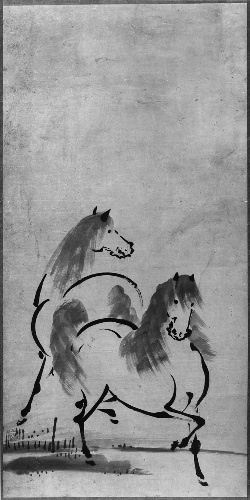
Artist: Unkoku Tōetsu
Artist bio: Japanese, active second half 17th century
Date: late 17th century
Object type: Hanging scroll
Classification: Paintings
Medium: Hanging scroll; ink on paper
Culture: Japan
Period: Edo period (1615–1868)
Dimensions: Image: 38 11/16 × 18 5/8 in. (98.2 × 47.3 cm)
Overall with mounting: 73 3/16 × 19 1/2 in. (185.9 × 49.5 cm)
Overall with knobs: 73 3/16 × 21 7/16 in. (185.9 × 54.5 cm)
Department: Asian Art
Credit line: Seymour Fund, 1957
Accession year: 1957
Repository: Metropolitan Museum of Art, New York, NY
Tags: Horses